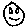
Label: smiley face